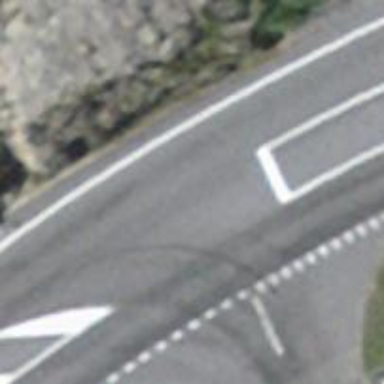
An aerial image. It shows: Asphalt road classified as primary highway.